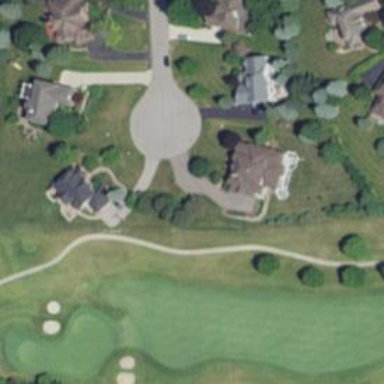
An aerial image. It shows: Service road designated as golf cart path.